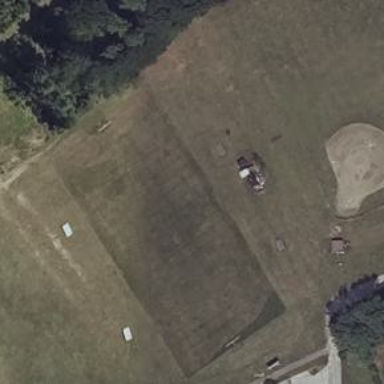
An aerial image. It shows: Grass pitch used for American football and soccer activities.